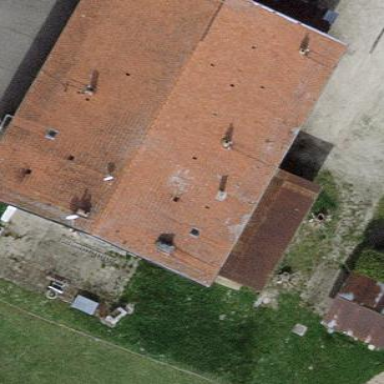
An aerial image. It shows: Farm building.